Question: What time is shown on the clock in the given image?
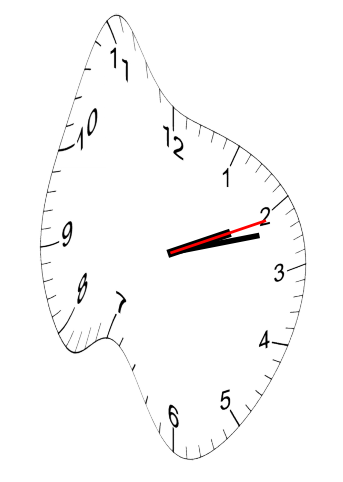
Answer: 02:12:11